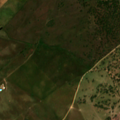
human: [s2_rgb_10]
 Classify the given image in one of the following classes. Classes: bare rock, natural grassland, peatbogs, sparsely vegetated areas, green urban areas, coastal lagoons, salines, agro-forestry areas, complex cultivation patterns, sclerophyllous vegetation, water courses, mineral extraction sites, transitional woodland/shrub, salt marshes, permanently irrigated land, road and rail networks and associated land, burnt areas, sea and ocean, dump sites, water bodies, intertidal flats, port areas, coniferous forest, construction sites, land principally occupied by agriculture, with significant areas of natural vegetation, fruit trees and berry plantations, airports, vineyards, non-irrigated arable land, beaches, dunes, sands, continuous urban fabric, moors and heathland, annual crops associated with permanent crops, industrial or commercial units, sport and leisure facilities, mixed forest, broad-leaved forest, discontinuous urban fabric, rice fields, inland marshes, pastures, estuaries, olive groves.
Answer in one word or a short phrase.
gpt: continuous urban fabric